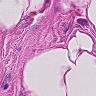
Metastatic tissue present: no